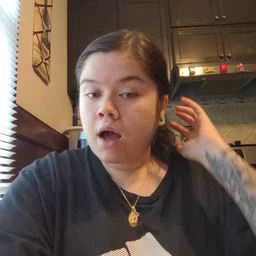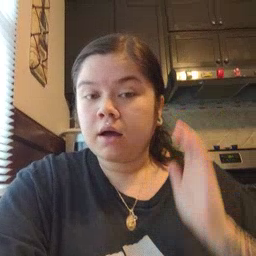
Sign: lion